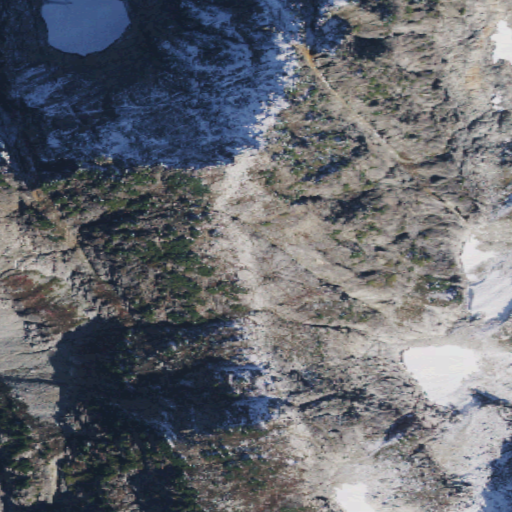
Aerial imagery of ridge(s) in Washington named Pioneer Ridge containing barren land and shrub